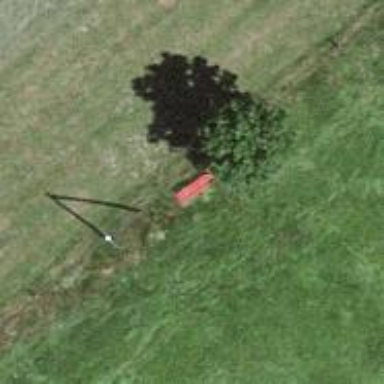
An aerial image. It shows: Bench.